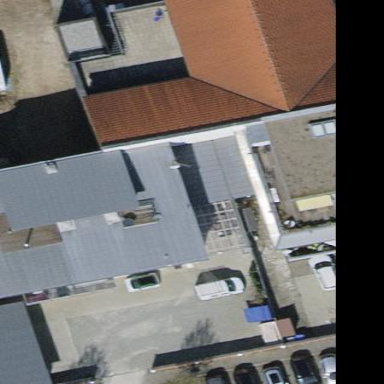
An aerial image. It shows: Office building with skillion roof.